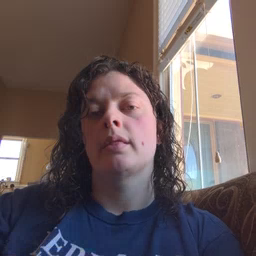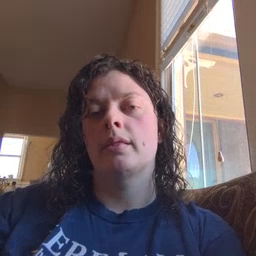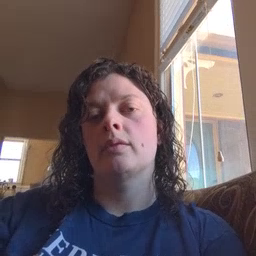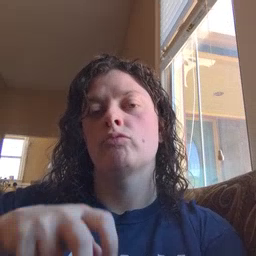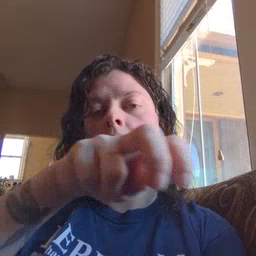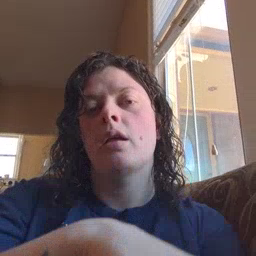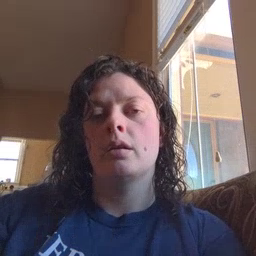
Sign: ride